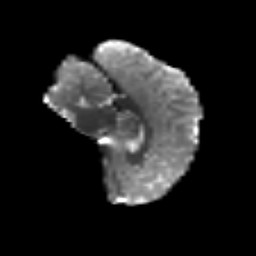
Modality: T2w
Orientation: sagittal
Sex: male
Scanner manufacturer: siemens
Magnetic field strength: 3 T
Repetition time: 5 s
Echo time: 0.071 s